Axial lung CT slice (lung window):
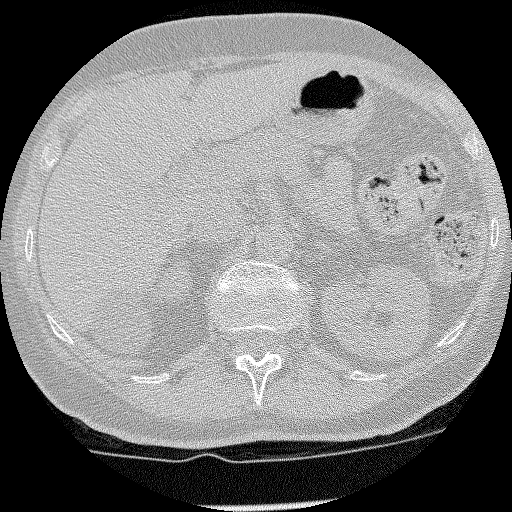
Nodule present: no